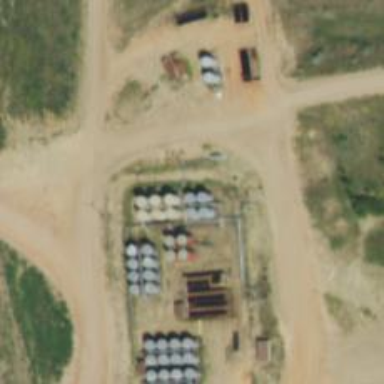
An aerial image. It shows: Storage tank that is man-made.